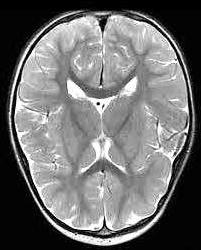
Label: notumor